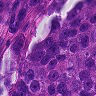
Metastatic tissue present: yes